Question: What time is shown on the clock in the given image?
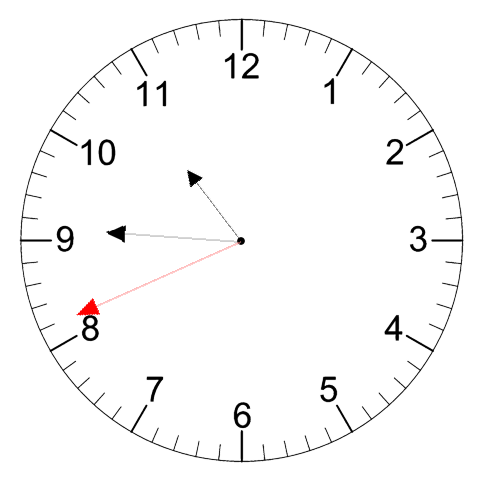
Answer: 10:45:41